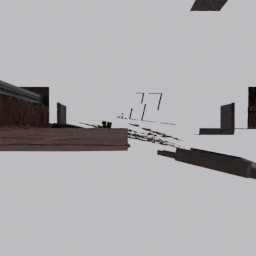
Label: architecture